Question: How to convert hex '48ea369a4c120000' to 64bit integer '20120214104648' (little endian byte order) in PHP?
hexdec(), base_convert() and unpack() does not help.
See screenshot below.

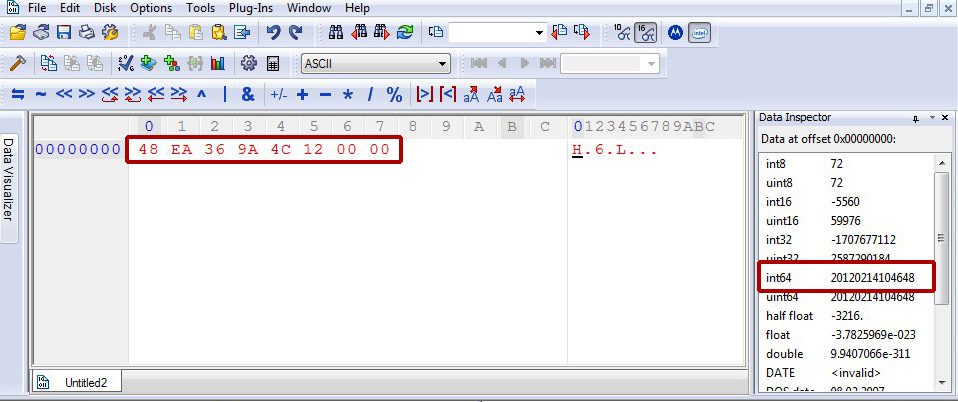
Answer: There are 2 values of '48ea369a4c120000' if you consider <URL>.
'''
Little endian = 20120214104648
Big endian = 5254071951610216448
'''
The little endian value of '48ea369a4c120000' can be calculated by following process.
'''
$data="48ea369a4c120000";
$u = unpack("H*", strrev(pack("H*", $data)));
$f = hexdec($u[1]);
echo $f; // 20120214104648
'''
This is manually done as the endianness of the host is different. if the host had same endianness, only a single call to 'hexdec' was enough.